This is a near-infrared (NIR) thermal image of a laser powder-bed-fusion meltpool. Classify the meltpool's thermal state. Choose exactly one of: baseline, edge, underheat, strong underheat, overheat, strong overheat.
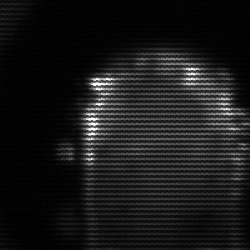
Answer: baseline